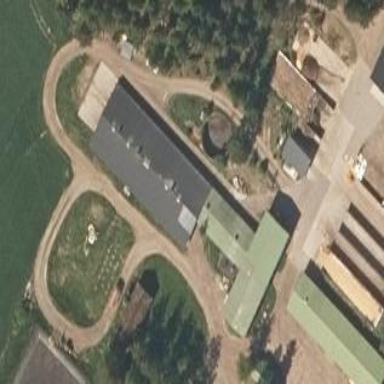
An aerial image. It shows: Farm auxiliary building.